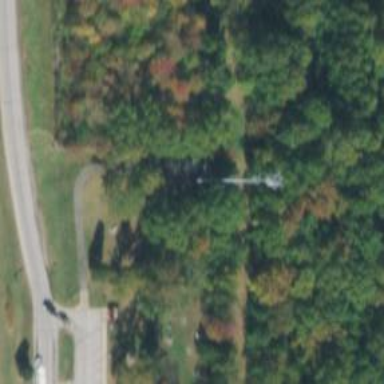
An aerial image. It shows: Mast structure.